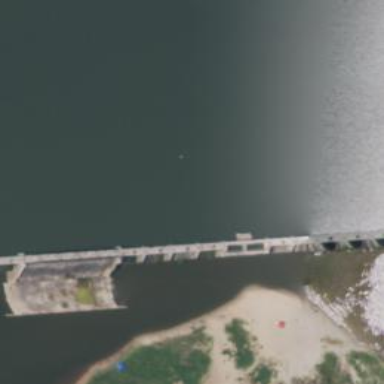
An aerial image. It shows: Dam along waterway.